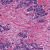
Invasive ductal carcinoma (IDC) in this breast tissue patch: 1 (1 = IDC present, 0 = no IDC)